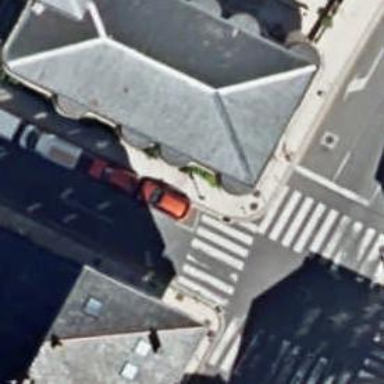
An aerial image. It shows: Road crossing with traffic signals.